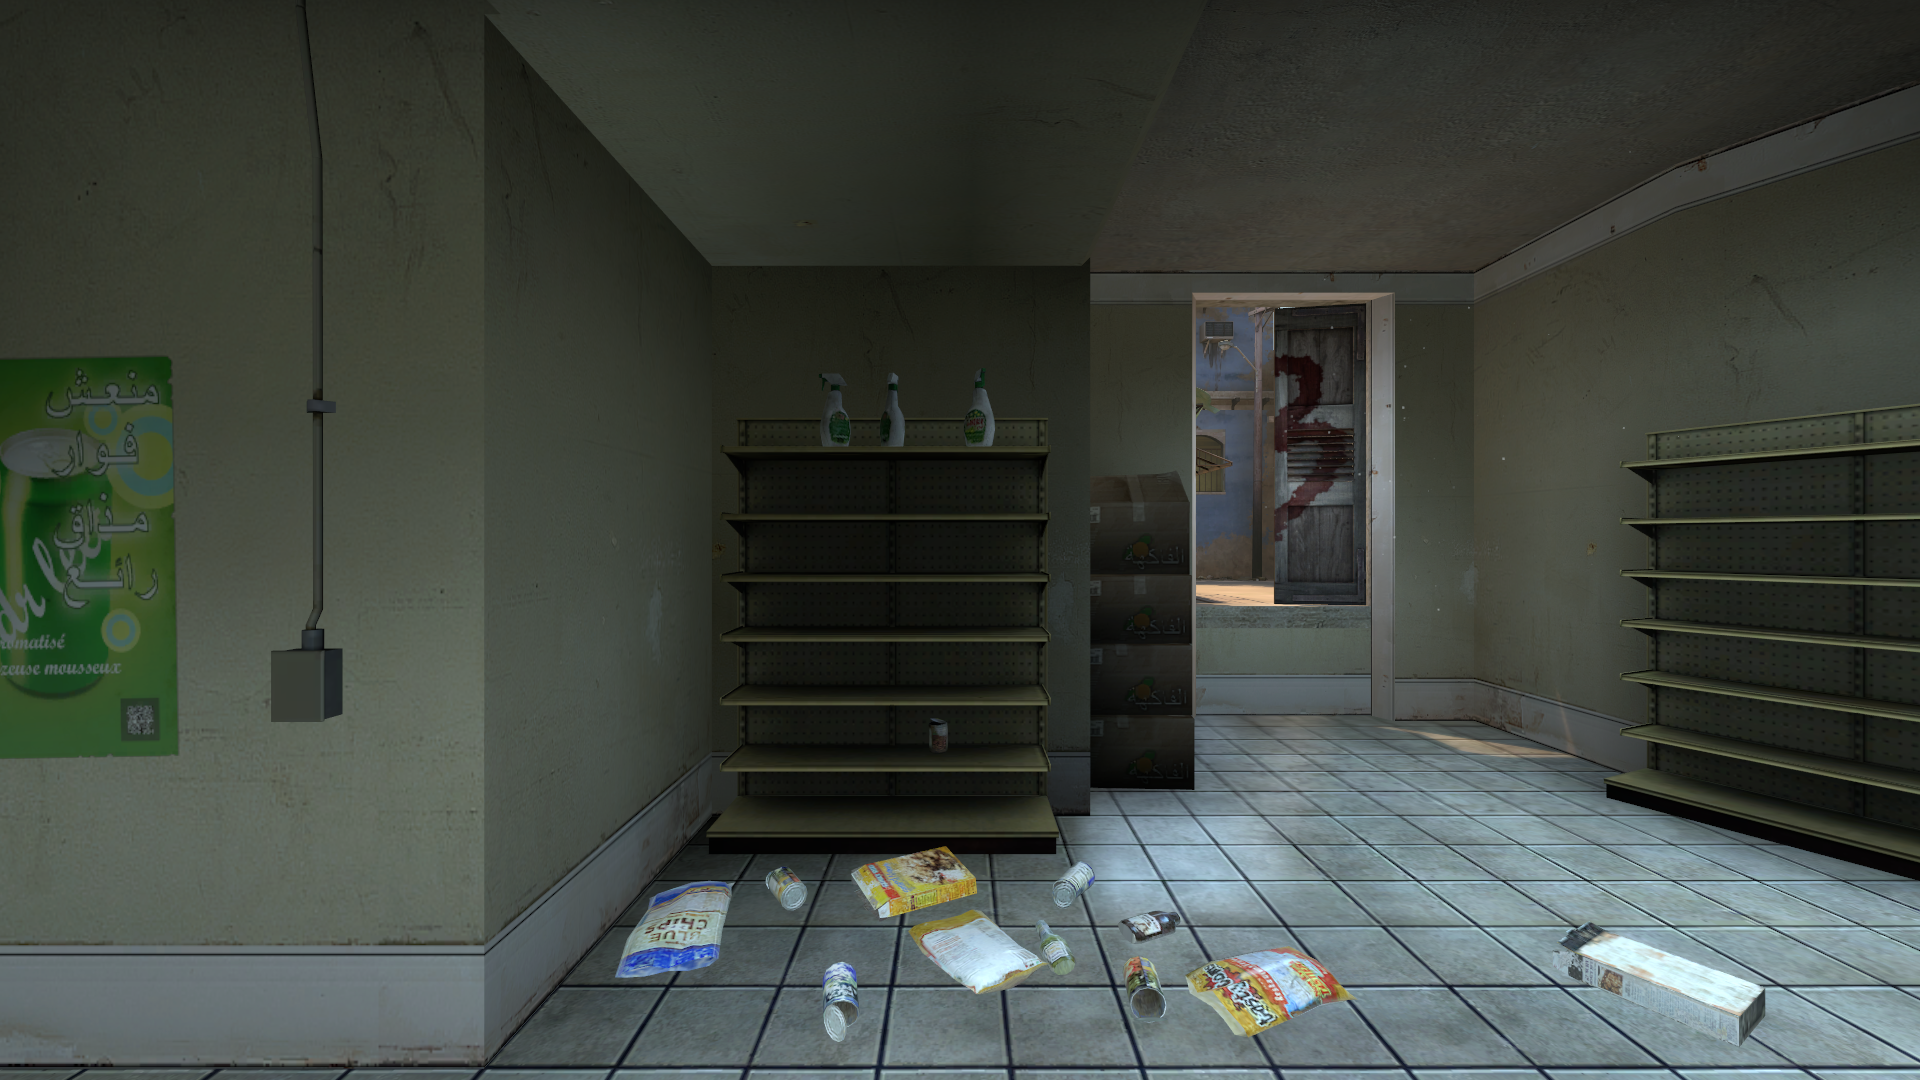
Map: de_mirage